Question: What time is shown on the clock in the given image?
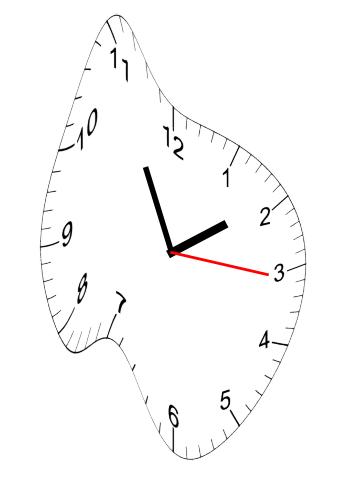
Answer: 01:55:16